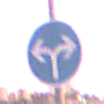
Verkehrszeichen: VorgeschriebeneFahrtrichtungRechtsOderLinks
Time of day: SunriseSunset
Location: Outdoor (Urban)
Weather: PartlyCloudy
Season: NotSpecified
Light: Natural